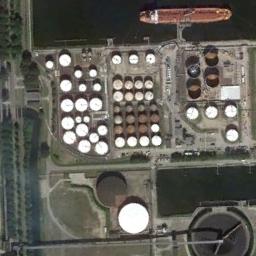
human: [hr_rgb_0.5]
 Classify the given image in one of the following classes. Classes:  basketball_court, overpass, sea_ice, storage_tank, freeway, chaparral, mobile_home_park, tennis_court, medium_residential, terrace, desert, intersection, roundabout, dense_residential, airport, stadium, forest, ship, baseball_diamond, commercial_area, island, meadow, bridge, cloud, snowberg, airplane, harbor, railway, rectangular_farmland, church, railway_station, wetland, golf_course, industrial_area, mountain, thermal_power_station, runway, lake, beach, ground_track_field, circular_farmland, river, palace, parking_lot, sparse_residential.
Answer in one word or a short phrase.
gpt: storage_tank